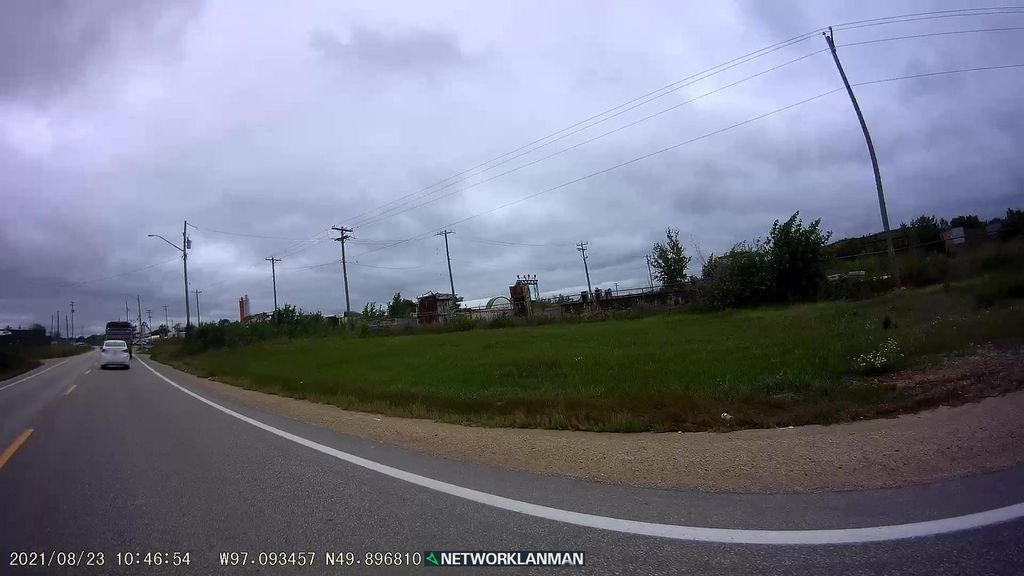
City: winnipeg